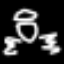
Label: angel